Question:
Here This is the View which the Radio buttons had been bound to a Enum Property using IValueConverter(Works Fine)
if I duplicate these radio Buttons as Below XAML
'''
<Grid.Resources>
<l:enumBoolConverter x:Key="ebc" />
<l:EnumStringConverter x:Key="es" />
</Grid.Resources>
<StackPanel>
<StackPanel>
<RadioButton IsChecked="{Binding YesOrNo, Mode=TwoWay, UpdateSourceTrigger=PropertyChanged, Converter={StaticResource ebc}, ConverterParameter=Yes}">Yes</RadioButton>
<RadioButton IsChecked="{Binding YesOrNo, Mode=TwoWay, UpdateSourceTrigger=PropertyChanged, Converter={StaticResource ebc}, ConverterParameter=No}">No</RadioButton>
<RadioButton IsChecked="{Binding YesOrNo, Mode=TwoWay, UpdateSourceTrigger=PropertyChanged, Converter={StaticResource ebc}, ConverterParameter=Maybe}">Maybe</RadioButton>
<Separator />
<TextBox Text="{Binding YesOrNo, Converter={StaticResource es}, Mode=OneWay}" />
</StackPanel>
<StackPanel>
<RadioButton IsChecked="{Binding YesOrNo, Mode=TwoWay, UpdateSourceTrigger=PropertyChanged, Converter={StaticResource ebc}, ConverterParameter=Yes}">Yes</RadioButton>
<RadioButton IsChecked="{Binding YesOrNo, Mode=TwoWay, UpdateSourceTrigger=PropertyChanged, Converter={StaticResource ebc}, ConverterParameter=No}">No</RadioButton>
<RadioButton IsChecked="{Binding YesOrNo, Mode=TwoWay, UpdateSourceTrigger=PropertyChanged, Converter={StaticResource ebc}, ConverterParameter=Maybe}">Maybe</RadioButton>
<Separator />
<TextBox Text="{Binding YesOrNo, Converter={StaticResource es}, Mode=OneWay}" />
</StackPanel>
</StackPanel>
'''
I can do Changing option From "Yes" to "No" but While am changing From "No" to "Yes" there is the problem which the property or view will not be updated..
Why..
I guess it,, for the second radio button of the "No" Option was once again called to Set the property "YesOrNo" while I am changing the First to "Yes"
is it so.. ??? What is the Resolution to Operate both the group... to one property.. and get updated on all the bindings.. ?
'''
[ValueConversion(typeof(YesOrNoOptions), typeof(bool))]
class enumBoolConverter : IValueConverter
{
public object Convert(object value, Type targetType, object parameter, System.Globalization.CultureInfo culture)
{
var ps = parameter as string;
if (string.IsNullOrEmpty(ps))
return DependencyProperty.UnsetValue;
if (!Enum.IsDefined(typeof(YesOrNoOptions), value))
return DependencyProperty.UnsetValue;
var param = Enum.Parse(value.GetType(), ps);
var ret = param.Equals(value);
return ret;
}
public object ConvertBack(object value, Type targetType, object parameter, System.Globalization.CultureInfo culture)
{
var ps = parameter as string;
if (string.IsNullOrEmpty(ps))
{
return DependencyProperty.UnsetValue;
}
return Enum.Parse(targetType, ps);
}
}
[ValueConversion(typeof(YesOrNoOptions), typeof(string))]
internal class EnumStringConverter : IValueConverter
{
public object Convert(object value, Type targetType, object parameter, System.Globalization.CultureInfo culture)
{
Enum v = (Enum)value;
return v.ToString();
}
public object ConvertBack(object value, Type targetType, object parameter, System.Globalization.CultureInfo culture)
{
return null;
}
}
'''
'''
public enum YesOrNoOptions
{
Yes,
No,
Maybe
}
public class DemDC : INotifyPropertyChanged
{
public DemDC()
{
_yt = YesOrNoOptions.Yes;
}
public YesOrNoOptions _yt;
public YesOrNoOptions YesOrNo
{
get
{
return _yt;
}
set
{
_yt = value;
Notify("YesOrNo");
}
}
public event PropertyChangedEventHandler PropertyChanged;
public void Notify(string pname)
{
if (this.PropertyChanged != null)
this.PropertyChanged(this, new PropertyChangedEventArgs(pname));
}
}
'''
Thanks in Advance...
Any how the logic should be same for all the views isn't it?
While coming from "yes" to "No" both the panels are updated fine..
but while going back to "Yes" from "No" it stays there in the "No" option itself..
because the second radio button is setting the "No" value to enum... ??? while operating "Yes" isn't it???
if this is happening..? Why it is not happening while choosing from "Yes" to "No" ?????
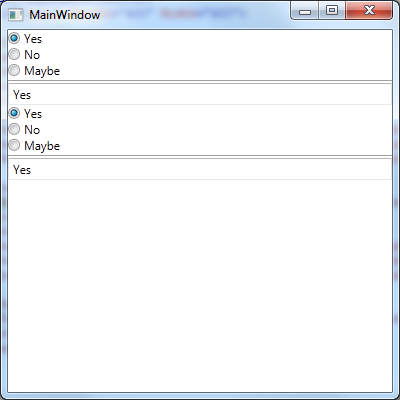
Answer: To circumvent this issue you can disable property changes while the property is being updated:
'''
private bool suppress;
private YesOrNoOptions _yt;
public YesOrNoOptions YesOrNo
{
get
{
return _yt;
}
set
{
if (_yt != value && !suppress)
{
_yt = value;
suppress = true;
Notify("YesOrNo");
suppress = false;
}
}
}
'''